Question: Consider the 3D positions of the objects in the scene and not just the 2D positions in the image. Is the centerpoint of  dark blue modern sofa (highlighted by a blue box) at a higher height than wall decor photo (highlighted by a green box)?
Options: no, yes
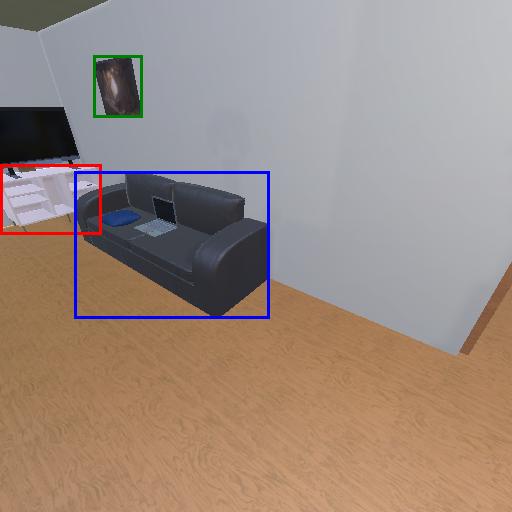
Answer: no